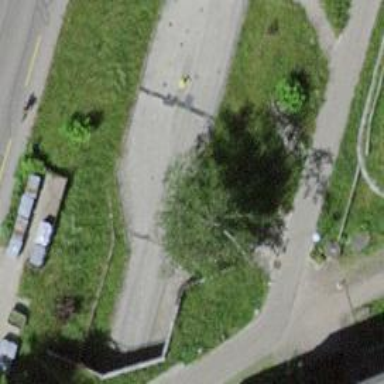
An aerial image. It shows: Concrete service road